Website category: restaurant
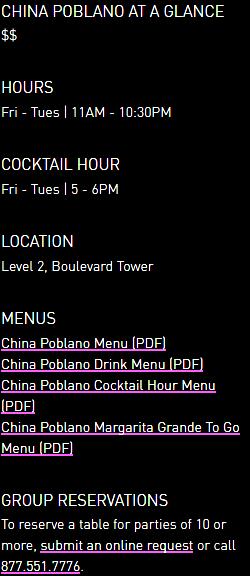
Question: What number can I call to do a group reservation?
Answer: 877.551.7776

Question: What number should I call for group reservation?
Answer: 877.551.7776

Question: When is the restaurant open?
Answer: Fri - Tues | 11AM - 10:30PM

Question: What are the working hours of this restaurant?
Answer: Fri - Tues | 11AM - 10:30PM

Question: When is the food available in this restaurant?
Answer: Fri - Tues | 11AM - 10:30PM

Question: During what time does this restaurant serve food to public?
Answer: Fri - Tues | 11AM - 10:30PM

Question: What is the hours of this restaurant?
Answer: Fri - Tues | 11AM - 10:30PM

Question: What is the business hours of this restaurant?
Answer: Fri - Tues | 11AM - 10:30PM

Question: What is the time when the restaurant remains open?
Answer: Fri - Tues | 11AM - 10:30PM

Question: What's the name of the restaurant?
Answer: China Poblano at a glance

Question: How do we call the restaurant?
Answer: China Poblano at a glance

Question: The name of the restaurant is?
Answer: China Poblano at a glance

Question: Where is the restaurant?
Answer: Level 2, Boulevard Tower

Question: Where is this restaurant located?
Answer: Level 2, Boulevard Tower

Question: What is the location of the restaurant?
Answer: Level 2, Boulevard Tower

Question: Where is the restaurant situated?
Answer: Level 2, Boulevard Tower

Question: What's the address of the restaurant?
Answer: Level 2, Boulevard Tower

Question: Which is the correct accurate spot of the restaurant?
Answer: Level 2, Boulevard Tower

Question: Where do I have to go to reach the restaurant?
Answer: Level 2, Boulevard Tower

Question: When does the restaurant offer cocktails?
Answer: Fri - Tues | 5 - 6PM

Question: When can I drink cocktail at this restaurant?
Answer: Fri - Tues | 5 - 6PM

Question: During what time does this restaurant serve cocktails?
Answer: Fri - Tues | 5 - 6PM

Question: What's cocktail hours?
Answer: Fri - Tues | 5 - 6PM